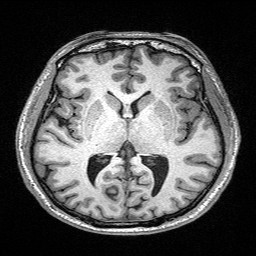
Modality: T1w
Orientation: coronal
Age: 30
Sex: male
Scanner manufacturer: siemens
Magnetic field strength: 3 T
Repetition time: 2.4 s
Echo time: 0.03 s